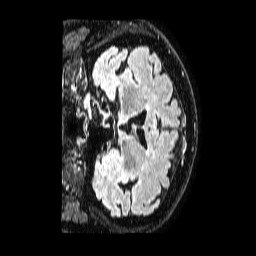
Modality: FLAIR
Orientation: coronal
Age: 68
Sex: male
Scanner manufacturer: philips
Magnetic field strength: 1.5 T
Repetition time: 4.8 s
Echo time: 0.3 s